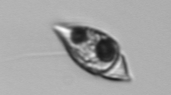
Label: Amphidinium